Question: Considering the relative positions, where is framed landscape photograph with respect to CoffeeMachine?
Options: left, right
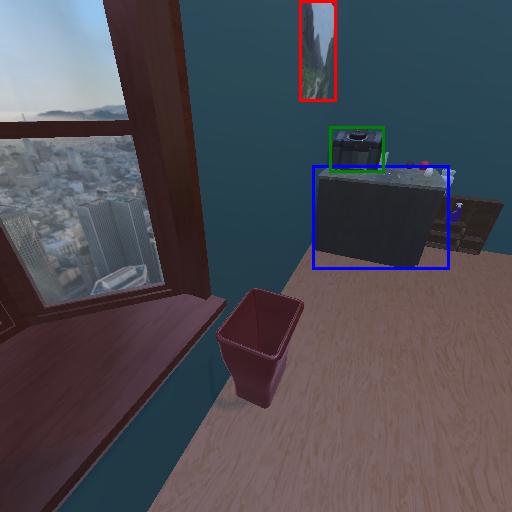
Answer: left